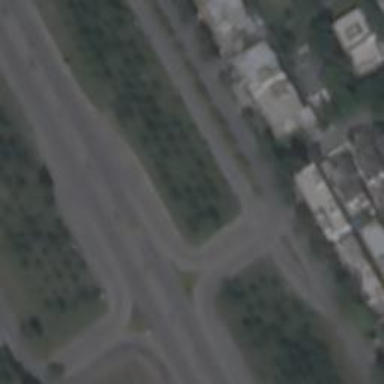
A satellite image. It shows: Primary link highway.